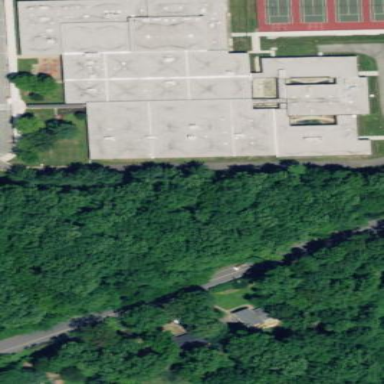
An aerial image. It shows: School building.